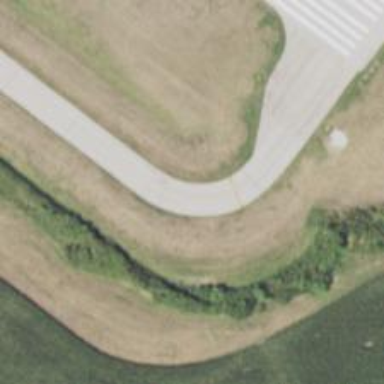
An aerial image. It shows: View of taxiway at the airport.